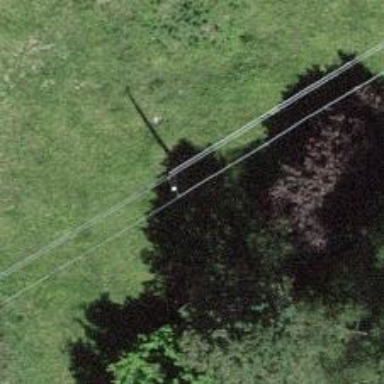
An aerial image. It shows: Power pole.